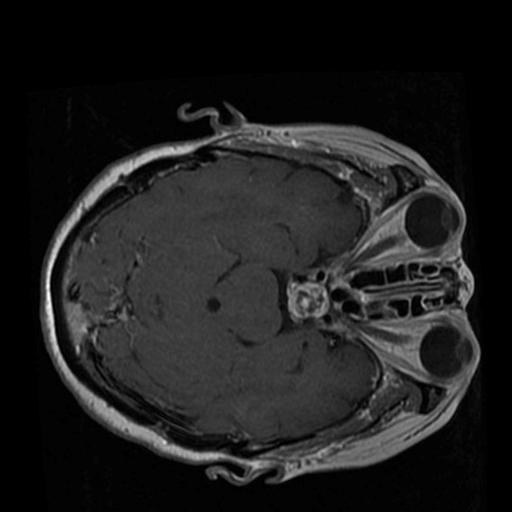
Label: brain_tumor